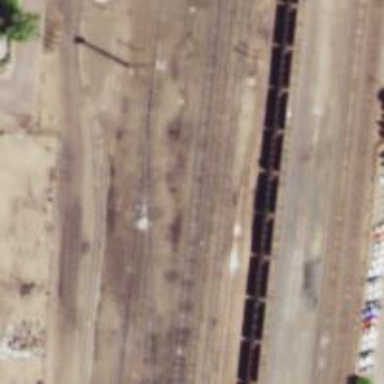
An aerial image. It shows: Railway siding for service.